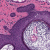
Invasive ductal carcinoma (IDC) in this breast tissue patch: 0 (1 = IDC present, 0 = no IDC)